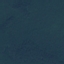
Label: Forest